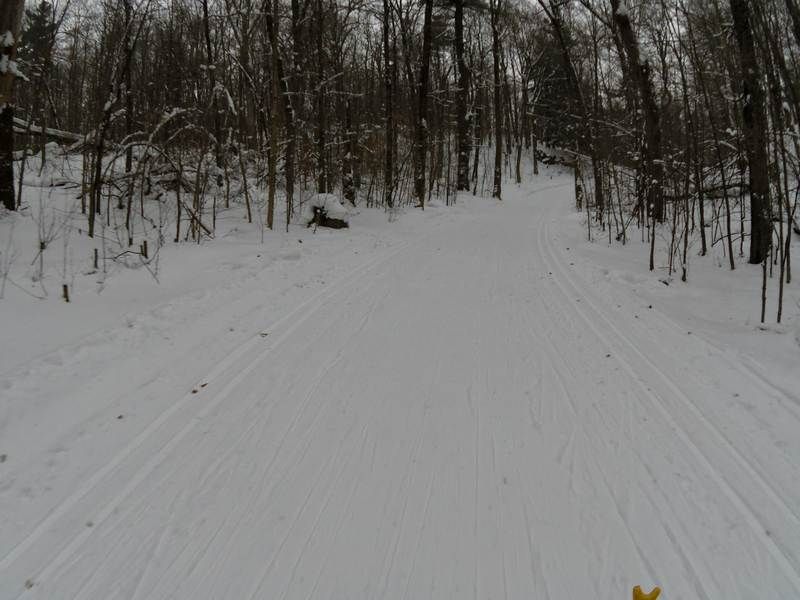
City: ottawa-gatineau